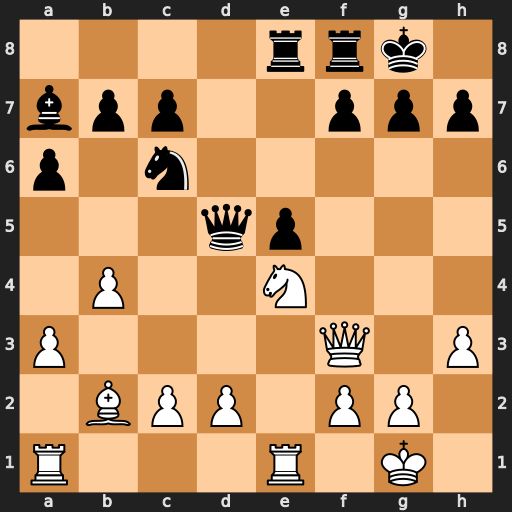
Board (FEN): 4rrk1/bpp2ppp/p1n5/3qp3/1P2N3/P4Q1P/1BPP1PP1/R3R1K1
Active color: w
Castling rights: -
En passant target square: -
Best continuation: Nf6+ gxf6 Qxd5